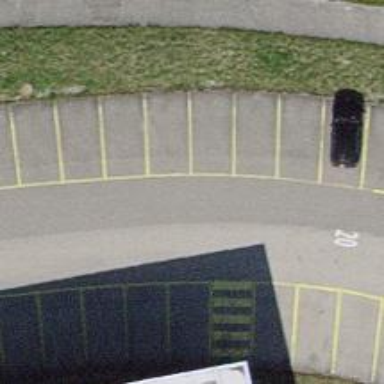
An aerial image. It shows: Parking aisle designated as service road.